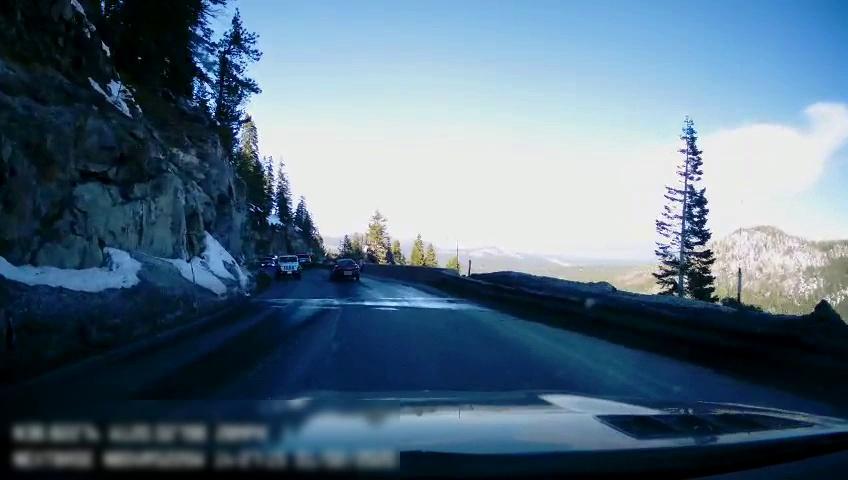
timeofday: Day
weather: Sunny
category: Drivable Space
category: Vehicles | SUV
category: Vehicles | Car
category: Lanes | Opposite Lane